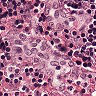
Metastatic tissue present: no